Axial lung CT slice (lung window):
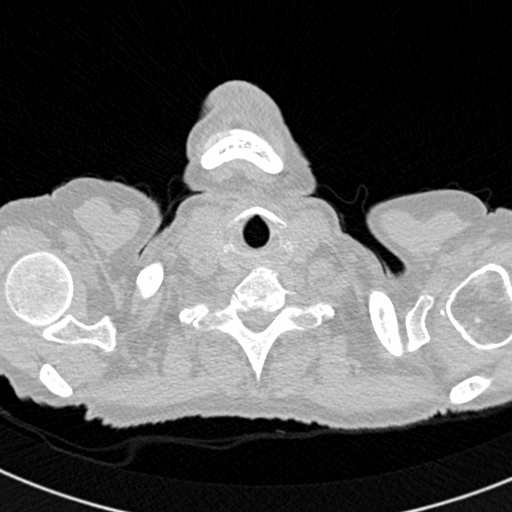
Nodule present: no